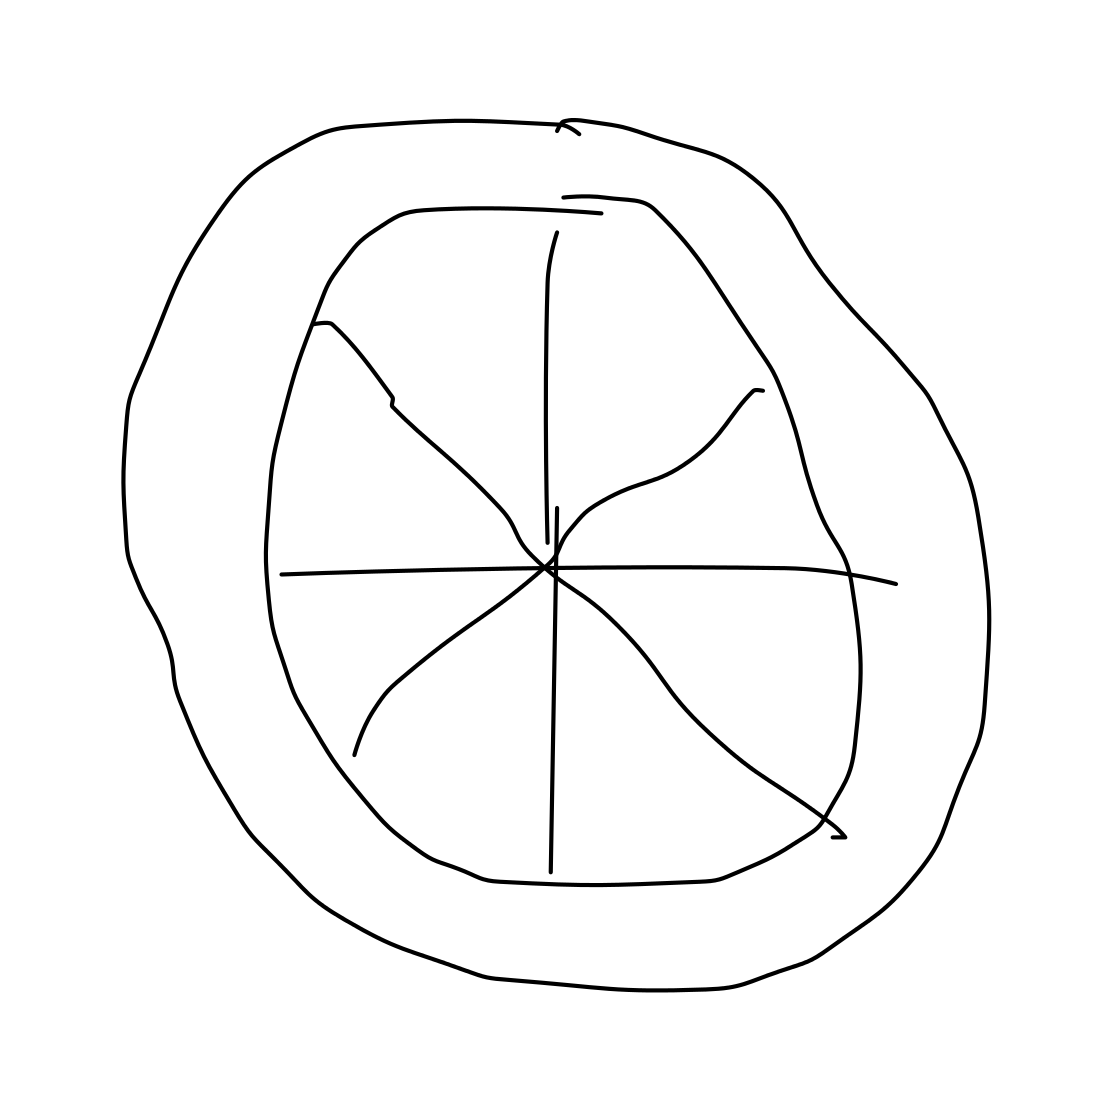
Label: wheel